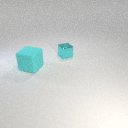
large cyan rubber cube in front of small cyan metal cube